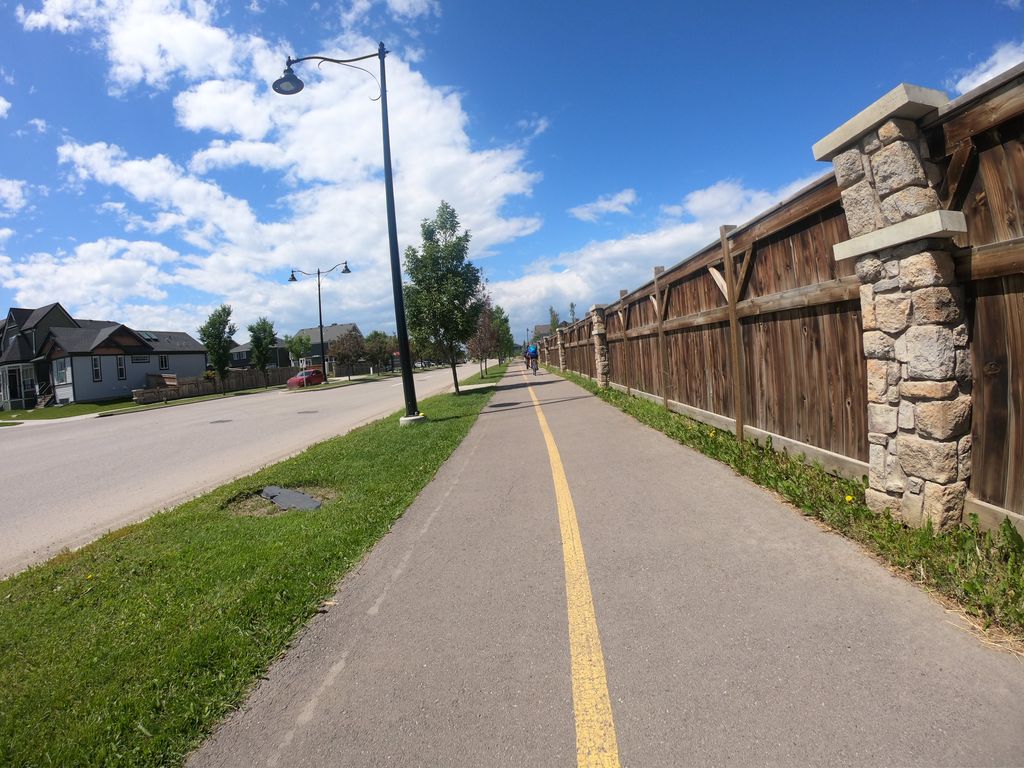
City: calgary